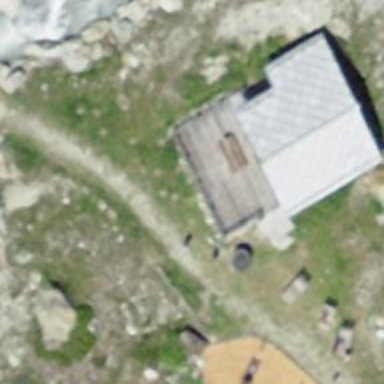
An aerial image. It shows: Picnic table located in leisure land area.